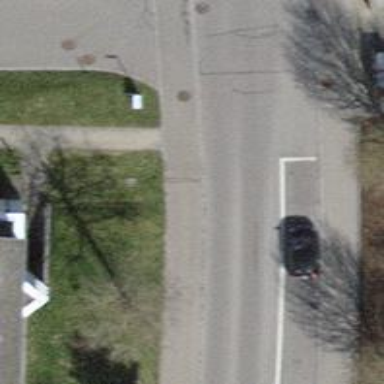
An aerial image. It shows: Asphalt sidewalk along the footway.